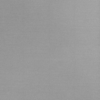
Label: dusty